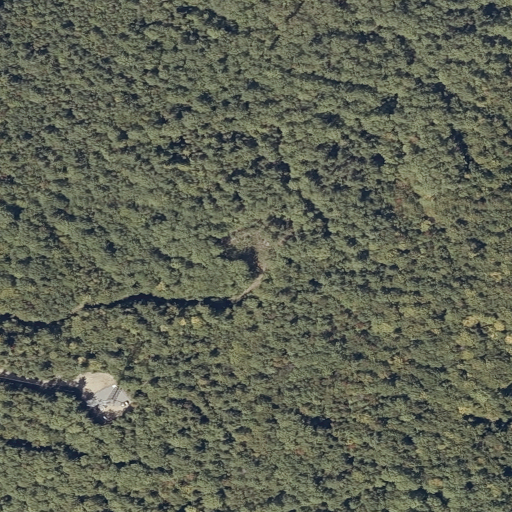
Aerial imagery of mountain in Maine named Staples Hill containing mixed forest, deciduous forest, and evergreen forest